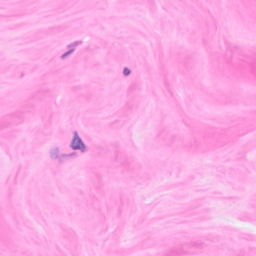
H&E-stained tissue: Breast